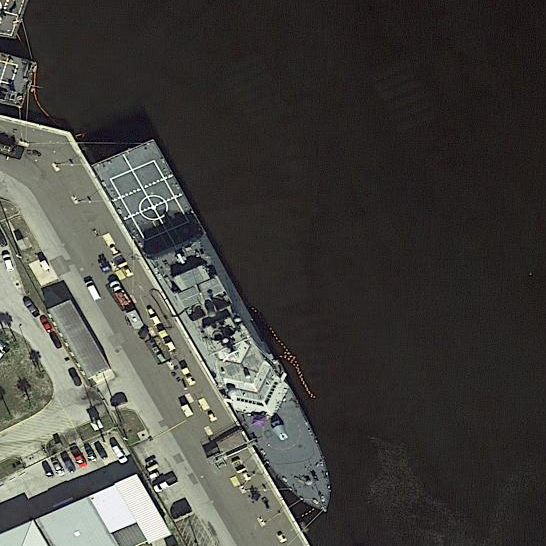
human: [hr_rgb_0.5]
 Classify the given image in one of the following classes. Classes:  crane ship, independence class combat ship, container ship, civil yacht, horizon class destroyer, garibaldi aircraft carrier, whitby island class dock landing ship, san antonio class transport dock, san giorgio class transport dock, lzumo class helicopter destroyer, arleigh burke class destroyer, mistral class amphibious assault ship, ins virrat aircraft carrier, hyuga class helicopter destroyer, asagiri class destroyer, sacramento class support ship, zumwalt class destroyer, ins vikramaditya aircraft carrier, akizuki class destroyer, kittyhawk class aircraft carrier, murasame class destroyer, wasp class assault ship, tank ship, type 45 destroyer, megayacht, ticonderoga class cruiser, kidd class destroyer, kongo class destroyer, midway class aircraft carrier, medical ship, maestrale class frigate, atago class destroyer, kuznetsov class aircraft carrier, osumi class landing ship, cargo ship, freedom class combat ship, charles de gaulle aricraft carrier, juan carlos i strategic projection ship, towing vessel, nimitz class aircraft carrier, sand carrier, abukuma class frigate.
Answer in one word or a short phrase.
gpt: Freedom class combat ship